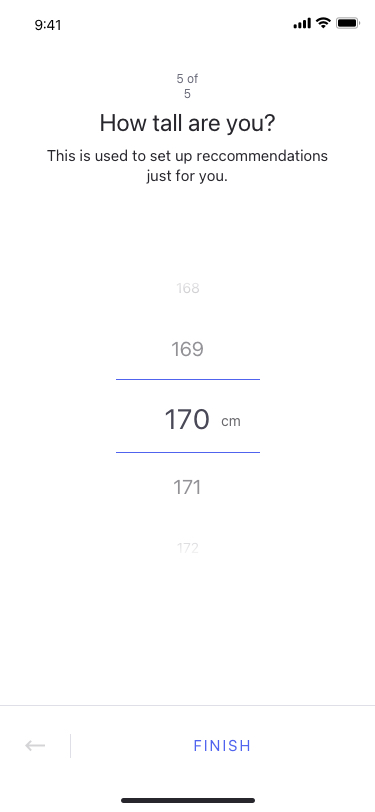
Text in this UI design:
How tall are you?
5 of 5
This is used to set up reccommendations just for you.
170
cm
169
168
171
172